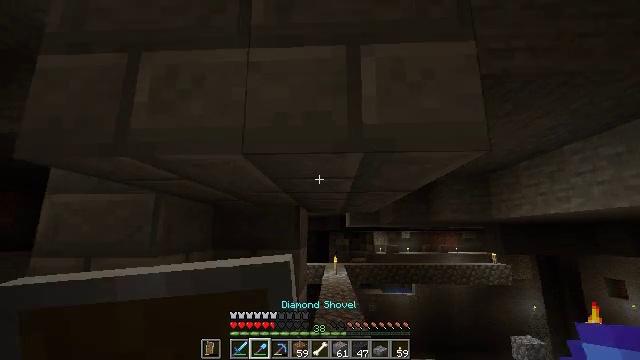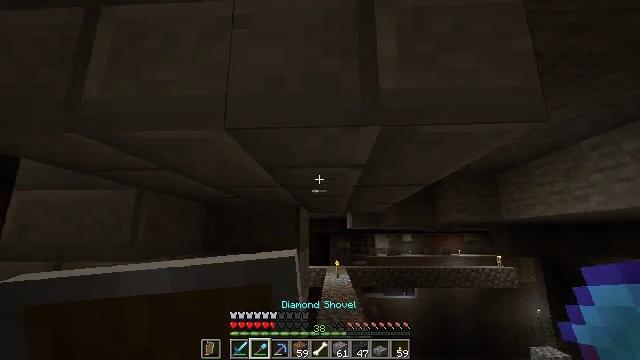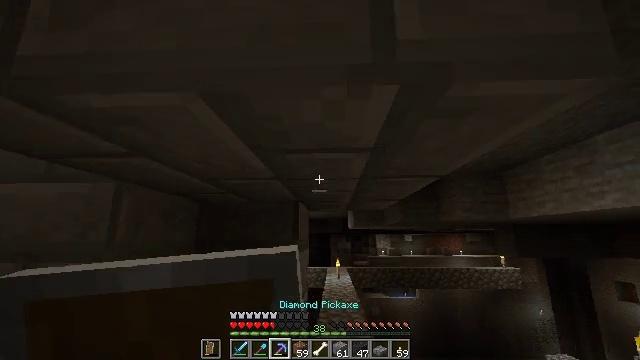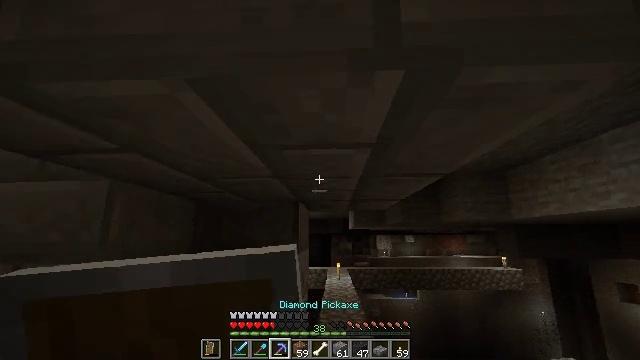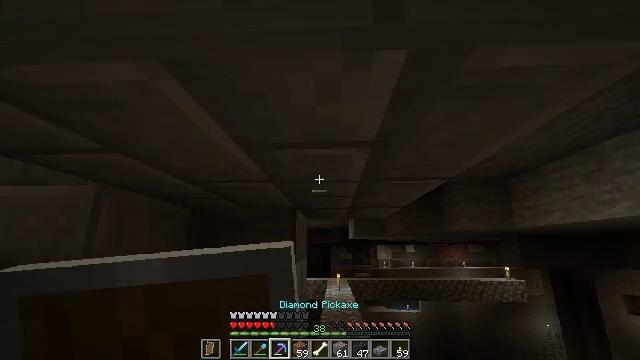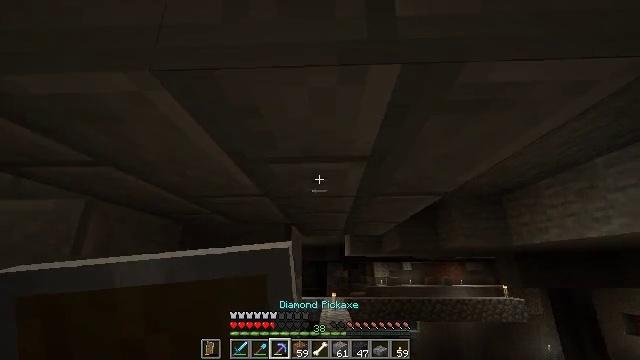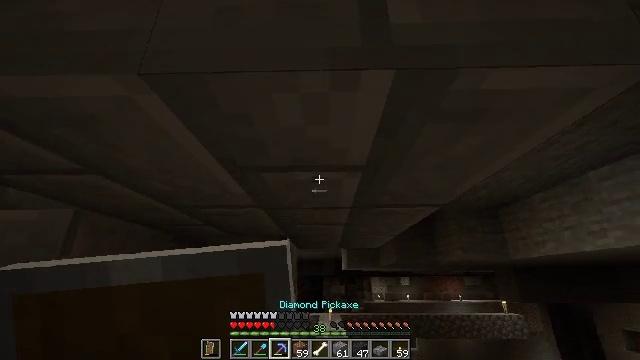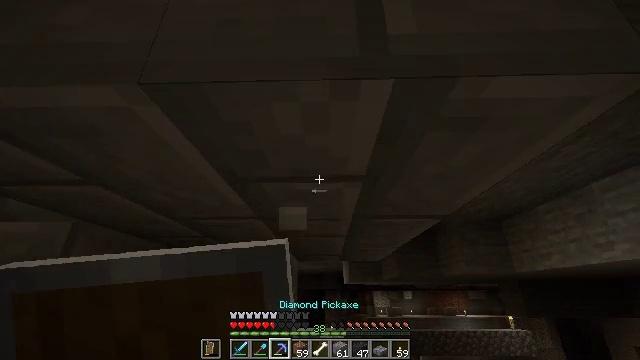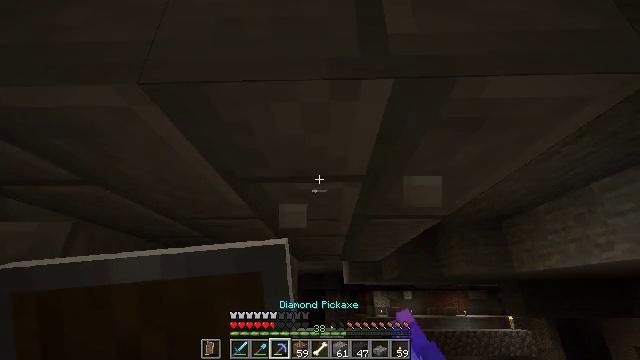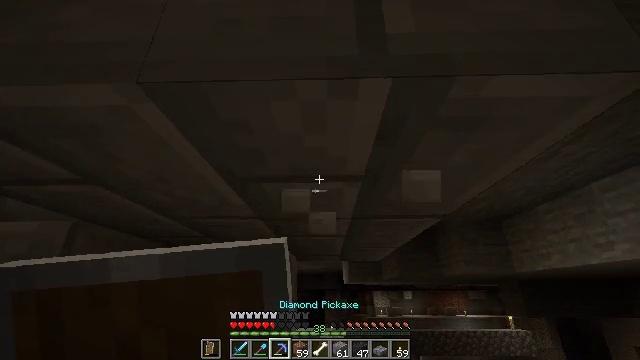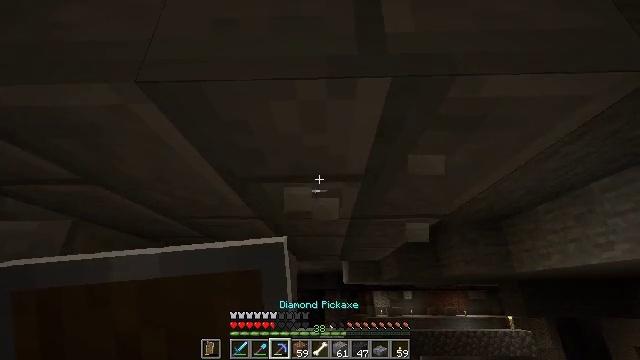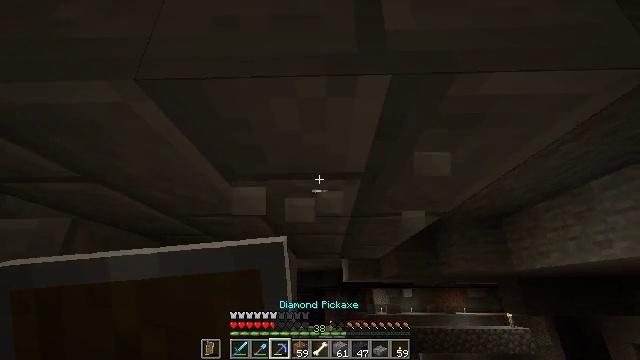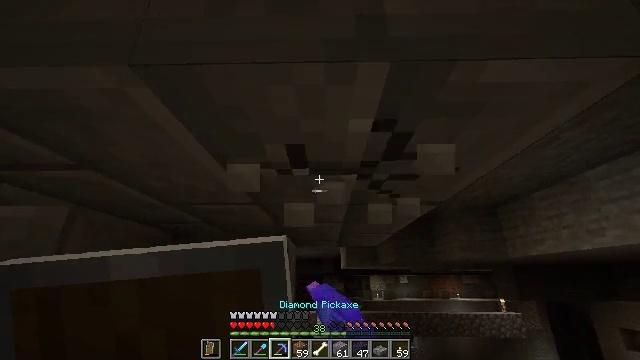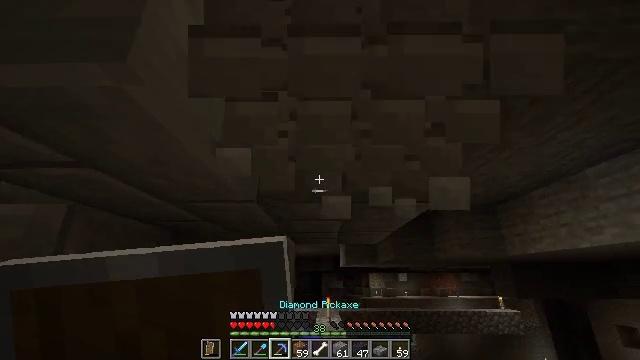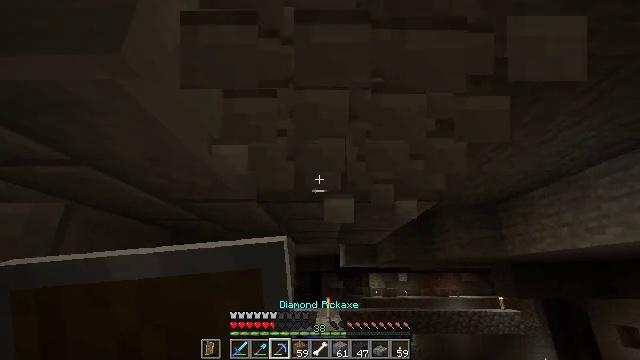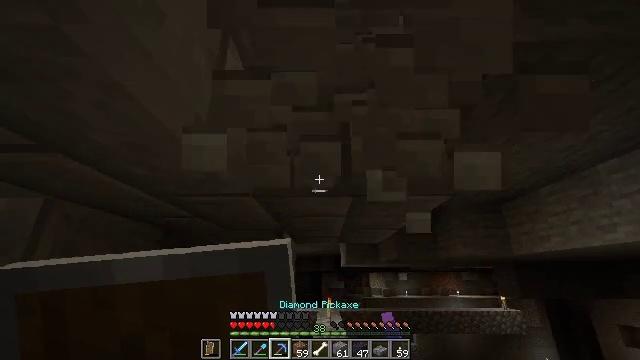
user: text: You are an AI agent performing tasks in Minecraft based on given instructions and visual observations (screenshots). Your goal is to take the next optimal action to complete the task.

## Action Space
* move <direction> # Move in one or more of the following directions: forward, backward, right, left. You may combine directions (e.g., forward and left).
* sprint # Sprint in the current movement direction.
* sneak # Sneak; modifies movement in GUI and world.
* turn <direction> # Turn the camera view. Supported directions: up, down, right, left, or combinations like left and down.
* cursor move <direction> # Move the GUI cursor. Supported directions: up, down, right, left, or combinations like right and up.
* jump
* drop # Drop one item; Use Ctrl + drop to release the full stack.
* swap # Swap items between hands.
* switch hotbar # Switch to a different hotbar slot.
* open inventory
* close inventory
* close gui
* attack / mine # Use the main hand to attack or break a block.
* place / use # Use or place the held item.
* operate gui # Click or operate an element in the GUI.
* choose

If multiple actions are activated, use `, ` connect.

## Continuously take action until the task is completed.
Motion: motion action
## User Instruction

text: Retrieve the stone bricks from an old building.
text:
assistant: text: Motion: move forward
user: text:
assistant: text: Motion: no_op
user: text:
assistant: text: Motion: no_op
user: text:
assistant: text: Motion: turn up
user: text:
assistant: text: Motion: turn up
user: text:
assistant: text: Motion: turn up
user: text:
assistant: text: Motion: turn up, attack / mine
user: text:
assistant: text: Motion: attack / mine
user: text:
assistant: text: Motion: attack / mine
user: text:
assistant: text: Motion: attack / mine
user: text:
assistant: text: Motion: attack / mine
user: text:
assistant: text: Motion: turn down, attack / mine
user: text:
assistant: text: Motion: attack / mine
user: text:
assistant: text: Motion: move forward, attack / mine
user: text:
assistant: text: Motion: move forward, attack / mine
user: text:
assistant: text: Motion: move forward, attack / mine
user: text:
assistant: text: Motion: attack / mine
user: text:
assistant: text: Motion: attack / mine
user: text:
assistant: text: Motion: attack / mine
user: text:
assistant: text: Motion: attack / mine
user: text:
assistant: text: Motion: move forward, attack / mine
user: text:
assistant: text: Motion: move forward, attack / mine
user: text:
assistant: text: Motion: move forward, attack / mine
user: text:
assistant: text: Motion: attack / mine
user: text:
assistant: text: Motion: attack / mine
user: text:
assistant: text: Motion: attack / mine
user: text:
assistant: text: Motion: attack / mine
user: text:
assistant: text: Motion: attack / mine
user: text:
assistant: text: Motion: attack / mine
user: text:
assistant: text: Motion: turn left, attack / mine